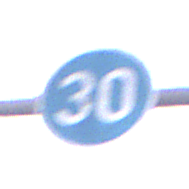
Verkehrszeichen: VorgeschriebeneMindestgeschwindigkeit
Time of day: SunriseSunset
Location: Outdoor (Suburban)
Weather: PartlyCloudy
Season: NotSpecified
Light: Natural